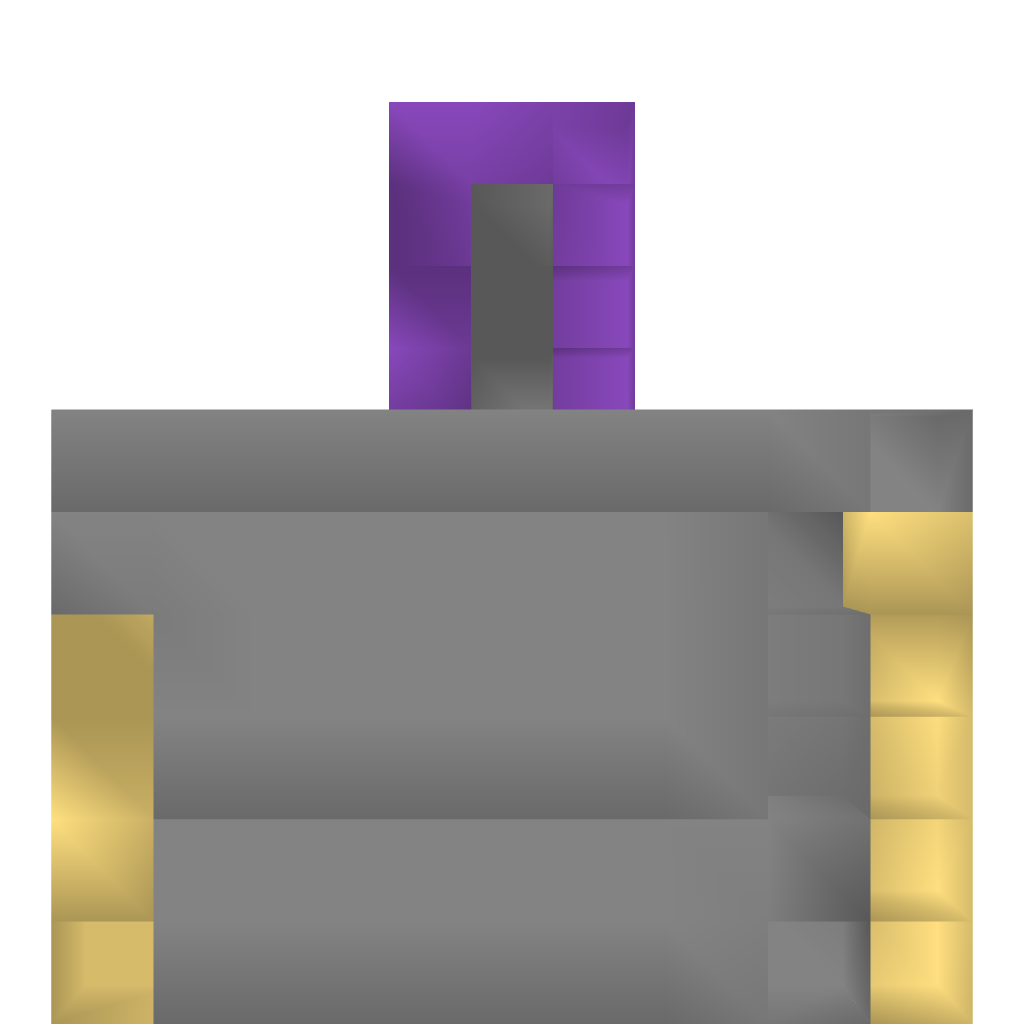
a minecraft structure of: Cobblestone Generator bad low quality